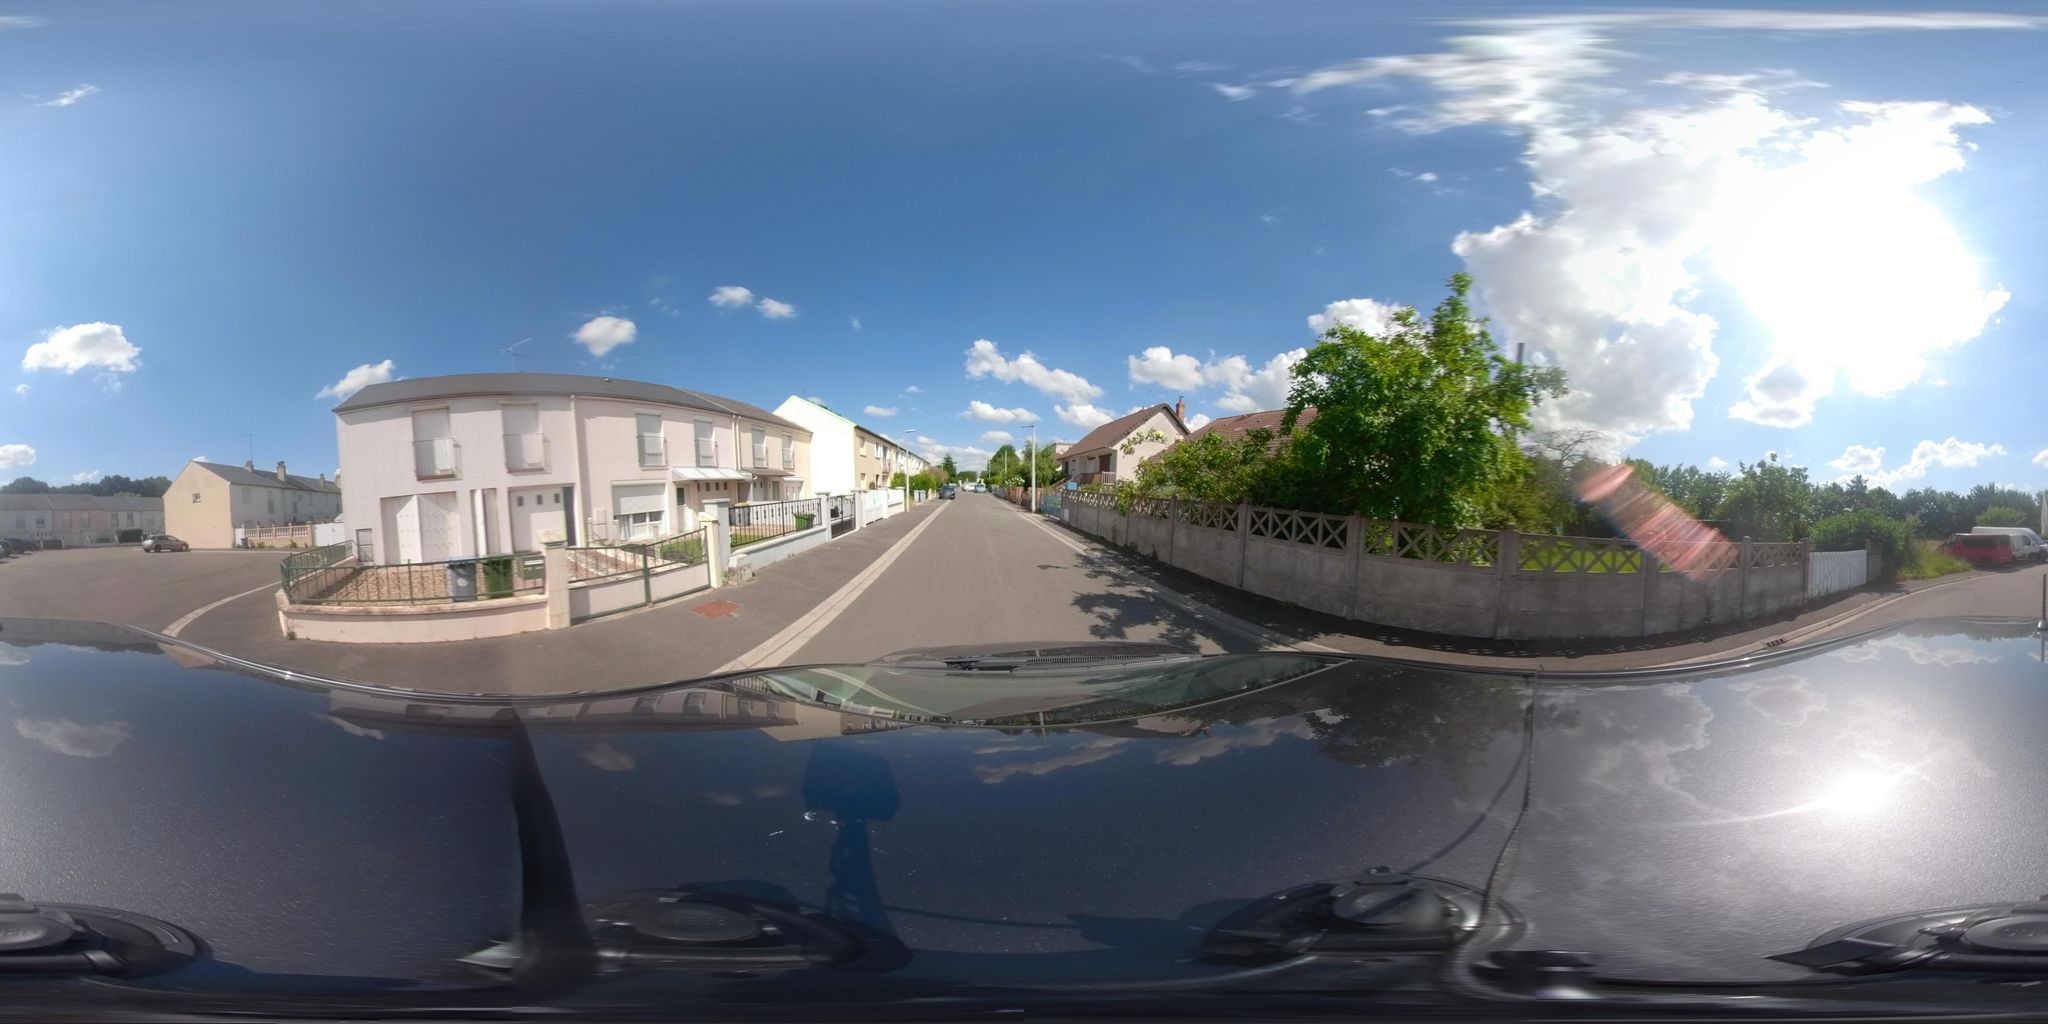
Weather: clear
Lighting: day
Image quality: good
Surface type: cycling surface
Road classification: service, residential
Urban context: urban centre
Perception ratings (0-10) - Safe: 0.61, Lively: 4.34, Beautiful: 4.73, Boring: 1.23, Depressing: 2.3, Wealthy: 6.71